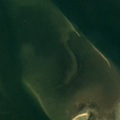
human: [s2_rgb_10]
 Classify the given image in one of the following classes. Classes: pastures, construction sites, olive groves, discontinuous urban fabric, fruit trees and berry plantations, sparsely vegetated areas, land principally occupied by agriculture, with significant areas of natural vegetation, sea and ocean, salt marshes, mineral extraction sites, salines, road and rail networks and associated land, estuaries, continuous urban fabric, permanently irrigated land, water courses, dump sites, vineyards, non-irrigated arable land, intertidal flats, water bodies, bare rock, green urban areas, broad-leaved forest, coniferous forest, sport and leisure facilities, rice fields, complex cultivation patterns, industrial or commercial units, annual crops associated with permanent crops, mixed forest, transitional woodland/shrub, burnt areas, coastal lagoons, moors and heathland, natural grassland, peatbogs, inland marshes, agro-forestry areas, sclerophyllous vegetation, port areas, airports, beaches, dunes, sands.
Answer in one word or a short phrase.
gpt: estuaries